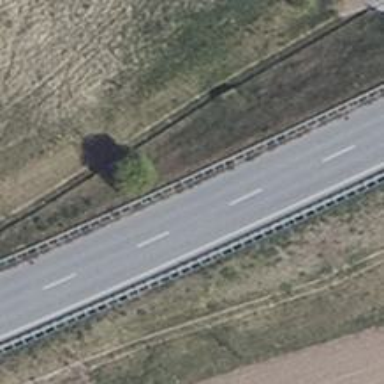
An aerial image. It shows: Asphalt road classified as primary highway which is motorroad.